Question: I need a predicate almost like this:
'''
let frOU = NSFetchRequest(entityName: "OU")
frOU.predicate = NSPredicate(format: "IN o.ous.recordName = %@ AND IN o.ous.checkedOut = true", "123")
'''
but it would be important that the two conditions match to the same 'OU' managed object. How can I write it?
someting like '"$(o.ous) IN ($0.recordName = %@ AND $0.checkedOut = true)"' but with right syntacs, is it possible with core data?

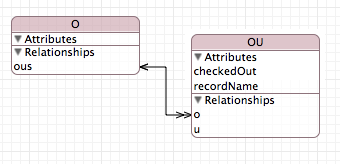
Answer: This can be done with a SUBQUERY, for example
'''
NSPredicate(format: "SUBQUERY(o.ous, $x, $x.recordName = %@ AND $x.checkedOut = true).@count > 0", "123")
'''
finds all "OU" objects which are related to an "O" object which is related to any
"OU" object with the given record name and checked-out value.